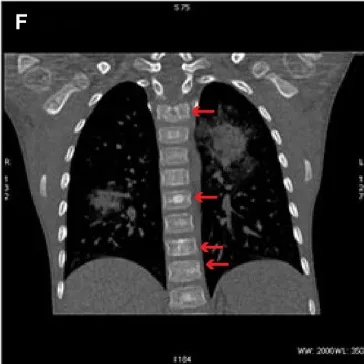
Representative radiographs. (E,F) CT images demonstrating evidence of osteomyelitis on DAO 14.
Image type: radiology (ct)